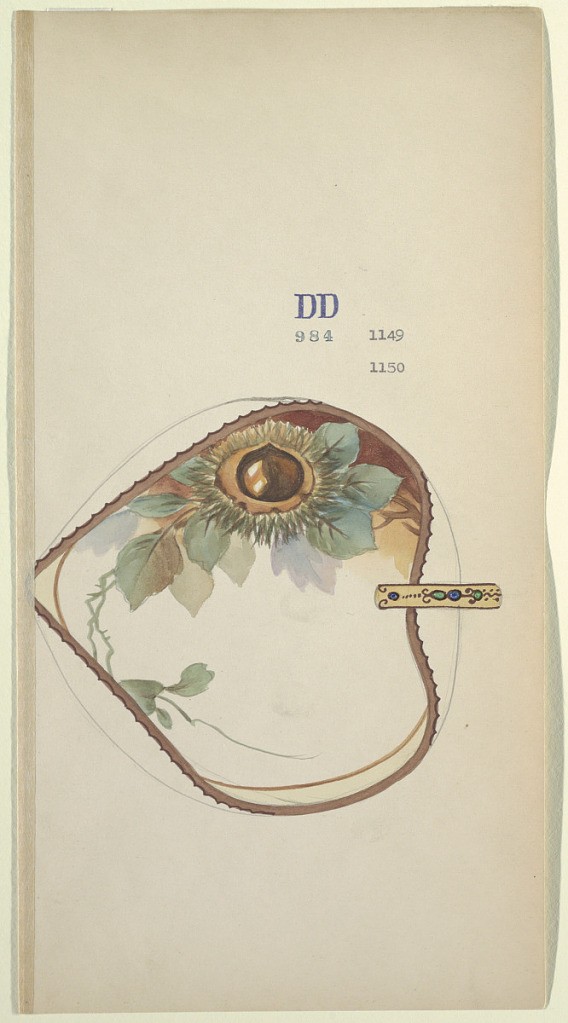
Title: Design for a Heart-shaped Box
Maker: Noritake, Japan and New York, New York, USA
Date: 1880–1910
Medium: Brush and watercolor, gouache, graphite on cream paper
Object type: Drawing
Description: Top view of a heart-shaped box decorated with wild green and brown flower with green and brown leaves; edges of box are scalloped; stick at right has "jeweled" decoration in blue and green.